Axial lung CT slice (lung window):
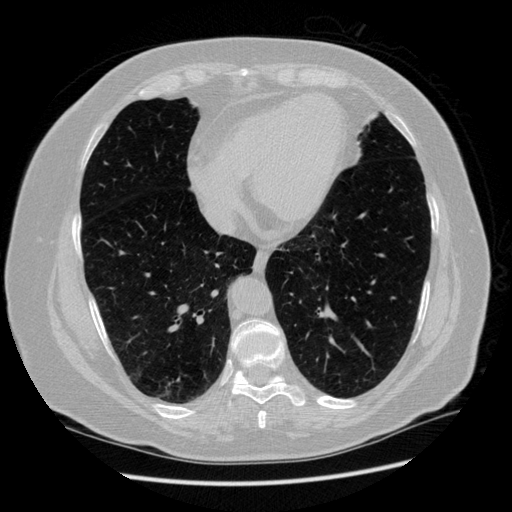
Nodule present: no